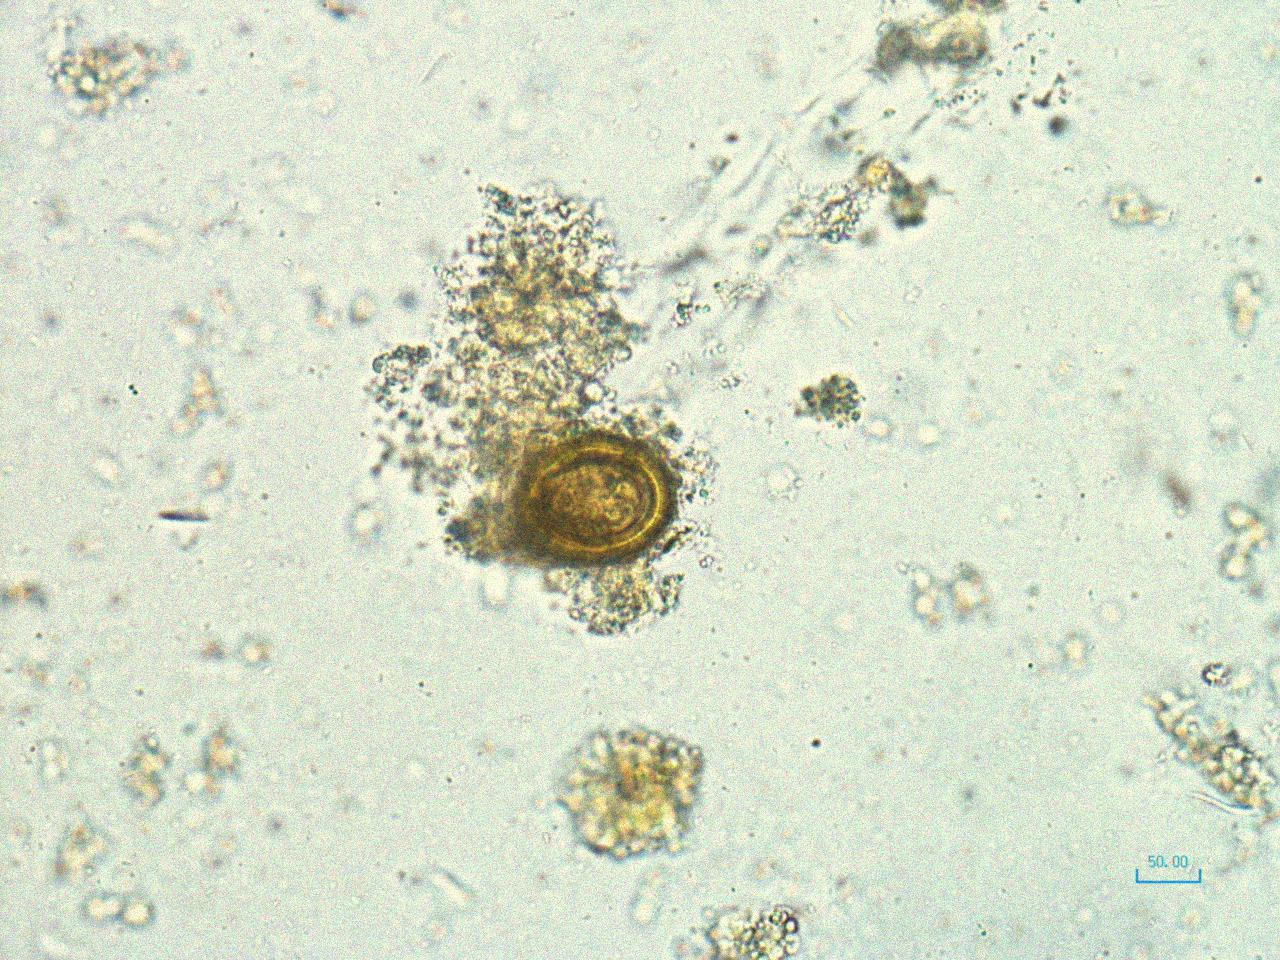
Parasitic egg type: Taenia spp. egg